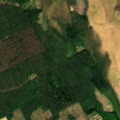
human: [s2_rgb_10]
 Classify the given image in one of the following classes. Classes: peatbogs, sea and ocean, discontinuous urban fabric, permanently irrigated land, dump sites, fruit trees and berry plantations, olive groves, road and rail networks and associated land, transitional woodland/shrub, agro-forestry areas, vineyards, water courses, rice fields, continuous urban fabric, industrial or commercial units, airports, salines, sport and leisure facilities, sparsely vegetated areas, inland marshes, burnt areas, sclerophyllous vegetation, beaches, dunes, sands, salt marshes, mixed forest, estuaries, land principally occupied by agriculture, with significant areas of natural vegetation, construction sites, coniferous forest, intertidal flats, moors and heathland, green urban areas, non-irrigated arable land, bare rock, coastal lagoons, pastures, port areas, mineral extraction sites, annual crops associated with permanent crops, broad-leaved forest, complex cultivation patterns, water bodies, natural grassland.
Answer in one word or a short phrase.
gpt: land principally occupied by agriculture, with significant areas of natural vegetation, coniferous forest, mixed forest, peatbogs